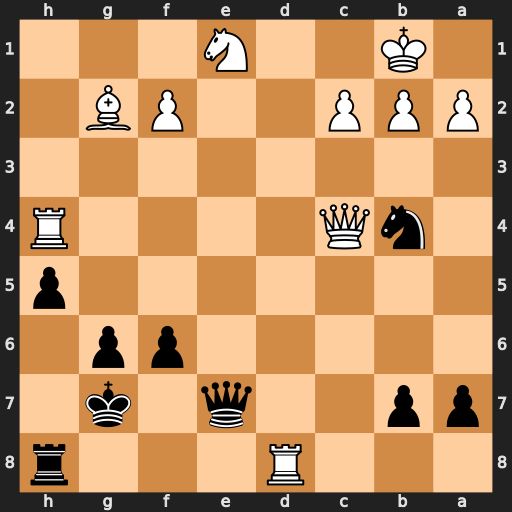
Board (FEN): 3R3r/pp2q1k1/5pp1/7p/1nQ4R/8/PPP2PB1/1K2N3
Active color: b
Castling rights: -
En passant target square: -
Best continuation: Qxe1+ Rd1 Qxd1#